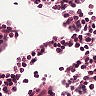
Metastatic tissue present: no